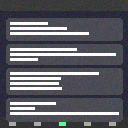
Screen state: on